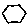
Label: hexagon